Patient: sex M, age 45
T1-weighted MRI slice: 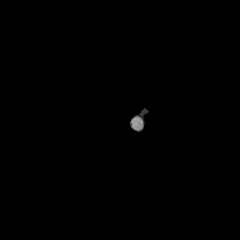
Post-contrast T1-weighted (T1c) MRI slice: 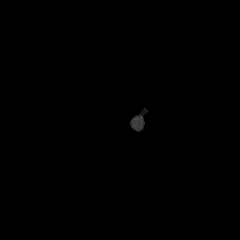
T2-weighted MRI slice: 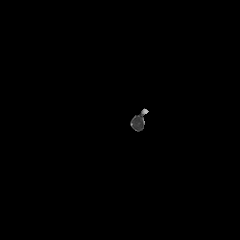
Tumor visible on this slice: no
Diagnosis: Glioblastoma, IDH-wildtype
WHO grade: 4